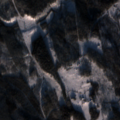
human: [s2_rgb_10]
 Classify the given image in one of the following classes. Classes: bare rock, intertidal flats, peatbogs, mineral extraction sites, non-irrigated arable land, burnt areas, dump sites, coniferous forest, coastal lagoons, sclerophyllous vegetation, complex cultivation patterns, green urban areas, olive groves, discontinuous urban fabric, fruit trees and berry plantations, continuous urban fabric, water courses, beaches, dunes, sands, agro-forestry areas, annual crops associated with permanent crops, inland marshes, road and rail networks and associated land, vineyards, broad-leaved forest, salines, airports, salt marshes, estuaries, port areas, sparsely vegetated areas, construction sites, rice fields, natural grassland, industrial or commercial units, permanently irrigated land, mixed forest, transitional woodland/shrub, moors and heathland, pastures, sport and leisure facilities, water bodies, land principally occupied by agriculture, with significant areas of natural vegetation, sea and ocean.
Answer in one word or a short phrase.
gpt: coniferous forest, mixed forest, transitional woodland/shrub